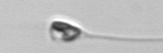
Label: Asterionellopsis_glacialis